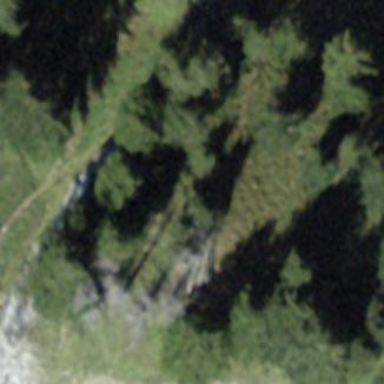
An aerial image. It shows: Forest area.